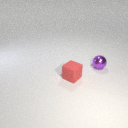
small red rubber cube to the left of small purple metal sphere